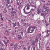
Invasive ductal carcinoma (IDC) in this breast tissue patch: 1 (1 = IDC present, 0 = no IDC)